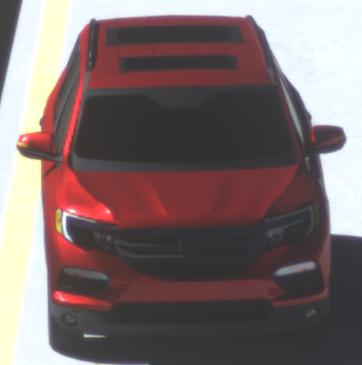
Make: Honda
Model: Pilot
Detailed model: 3
Model produced from: 2015
Model produced until: 2022
Doors: 5
Color: red
Road condition: dry road
Daytime: morning or afternoon
Contrast: high contrast